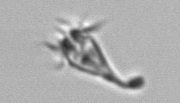
Label: Paratontonia_gracillima